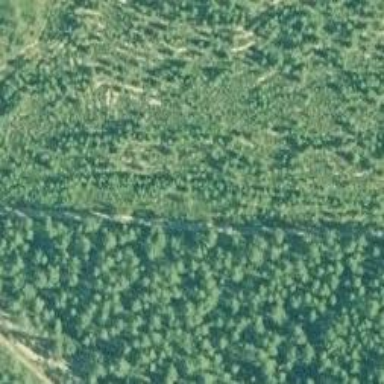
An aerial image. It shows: Path with excellent trail visibility.